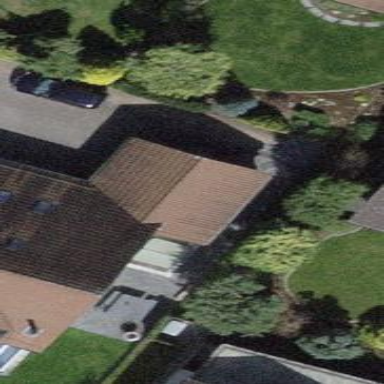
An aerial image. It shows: Garage building.